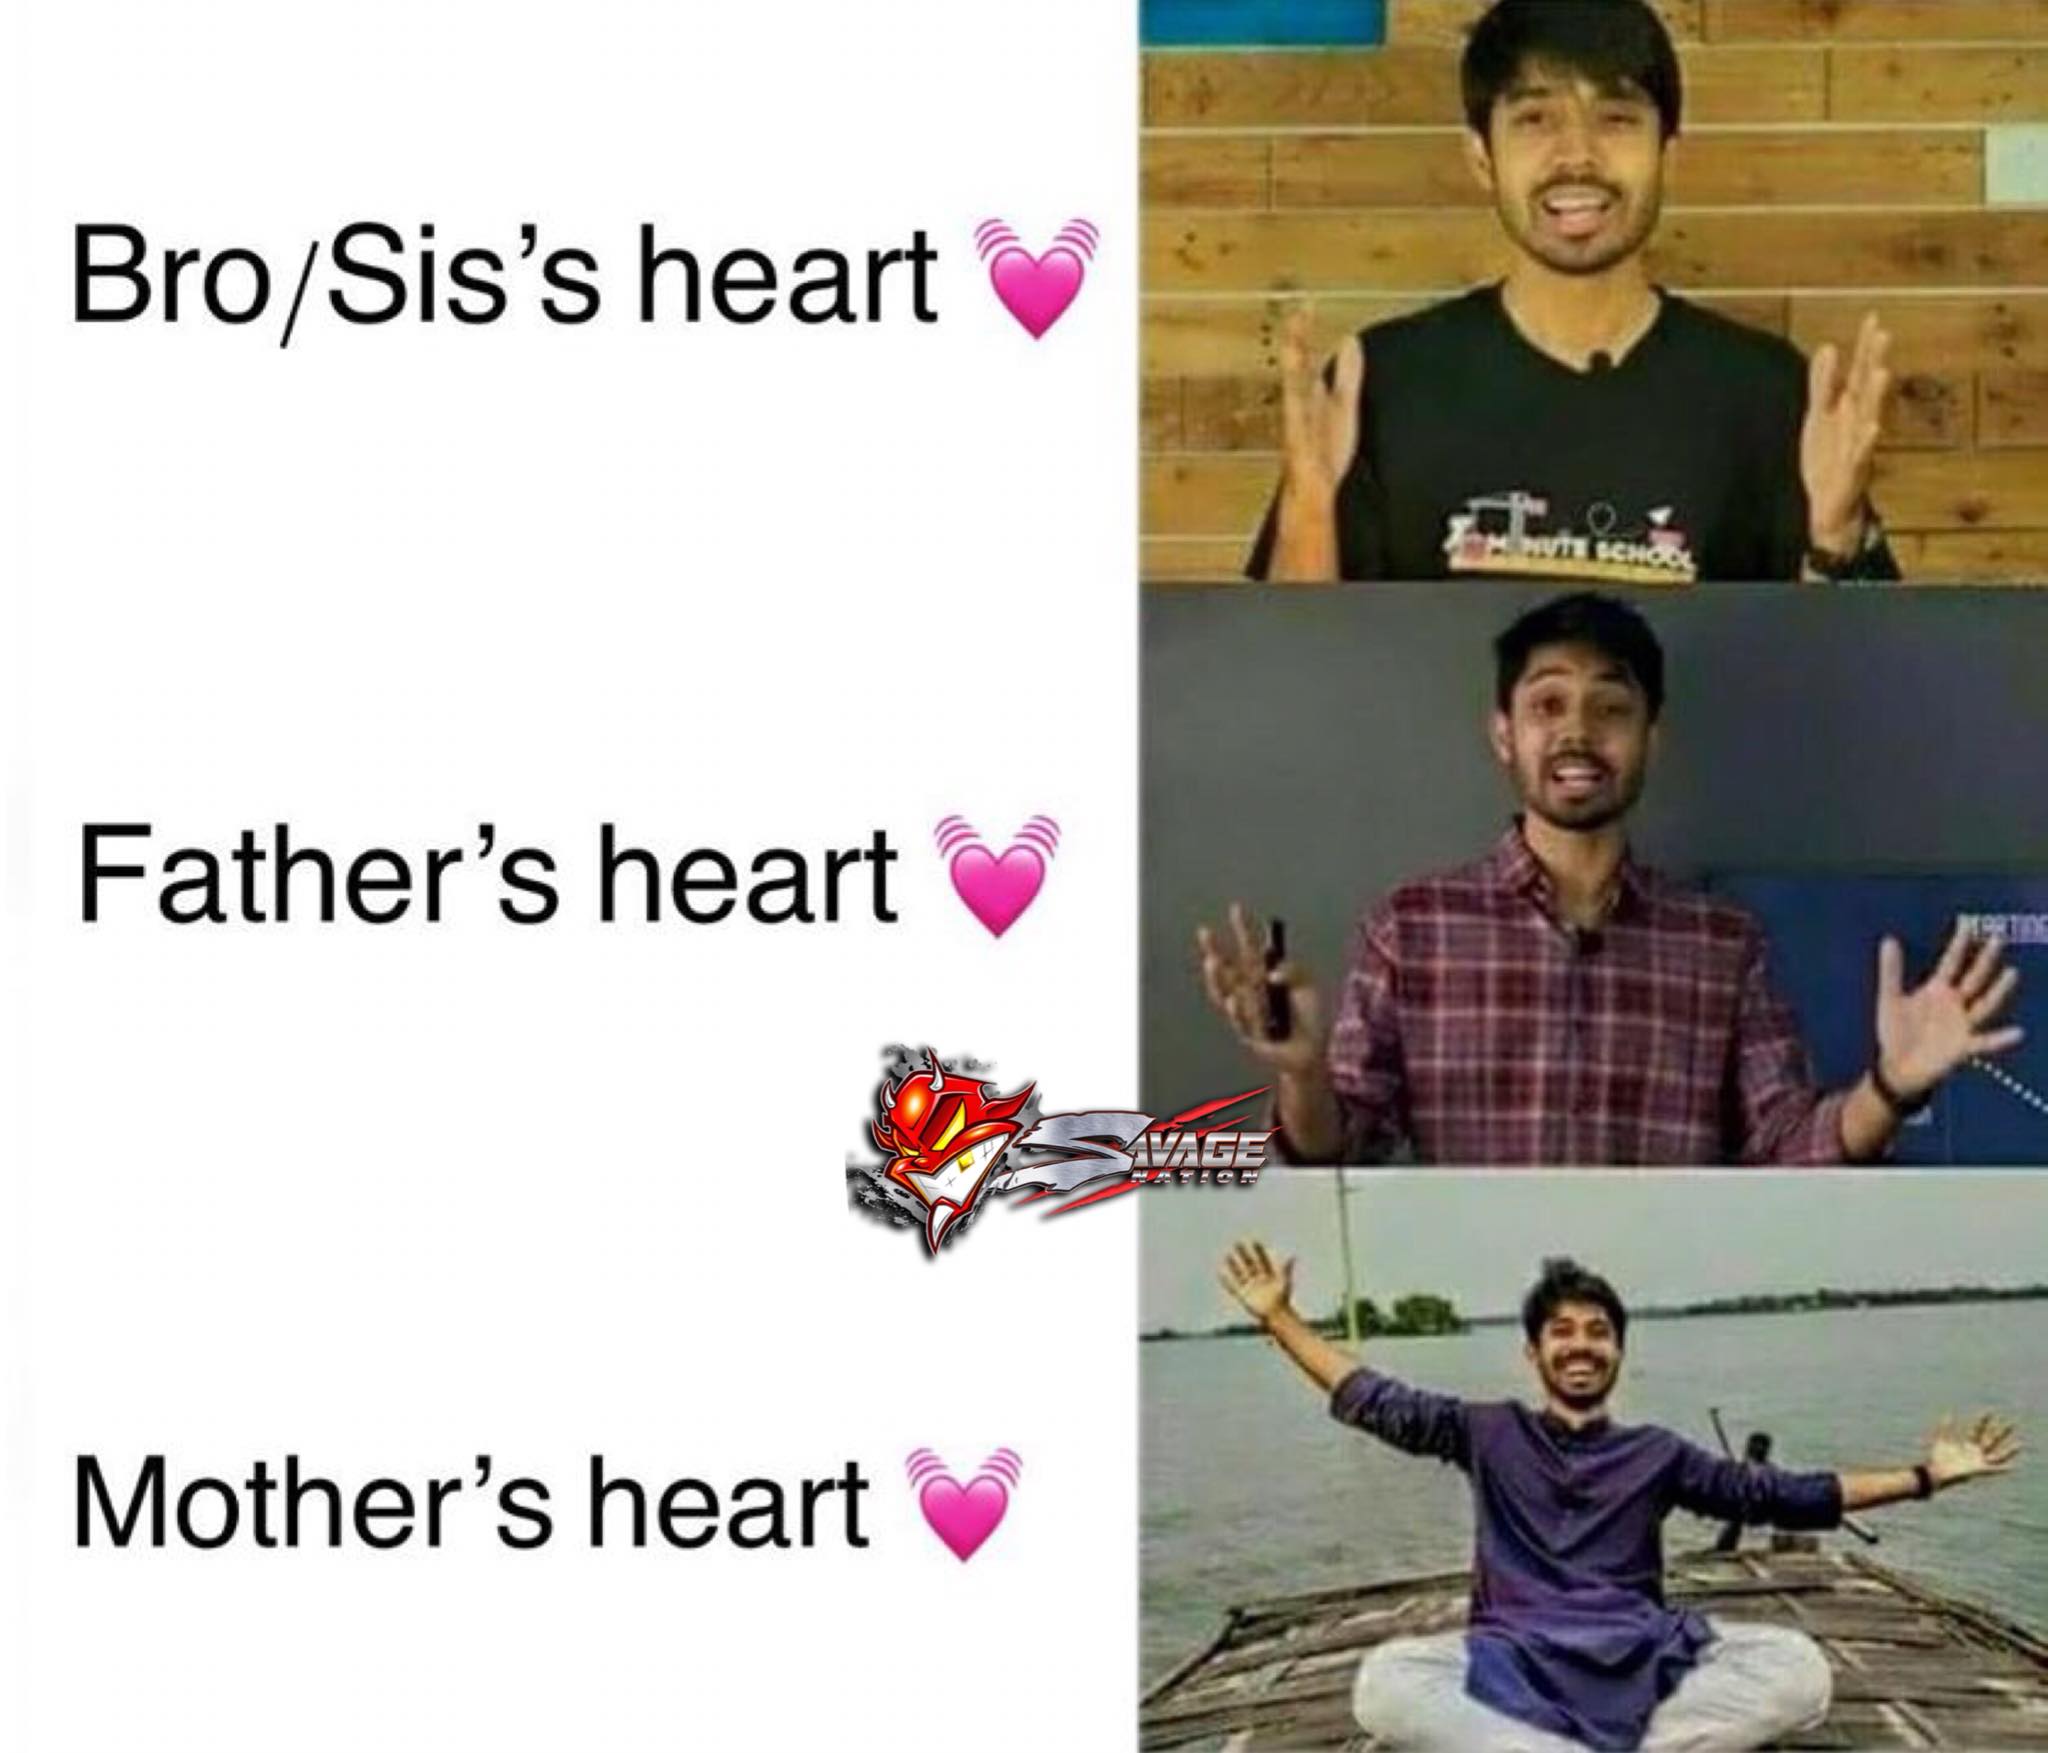
Caption: Bro/ Sis's heart   Father's heart   Mother's heart
Label: non-hate